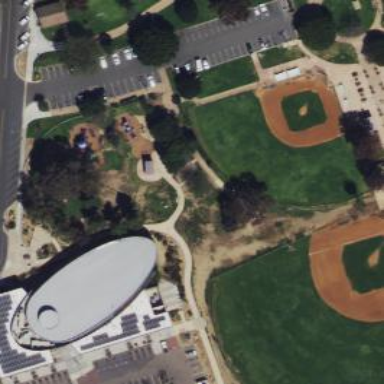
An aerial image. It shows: Baseball pitch for leisure and sports activities.